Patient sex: F
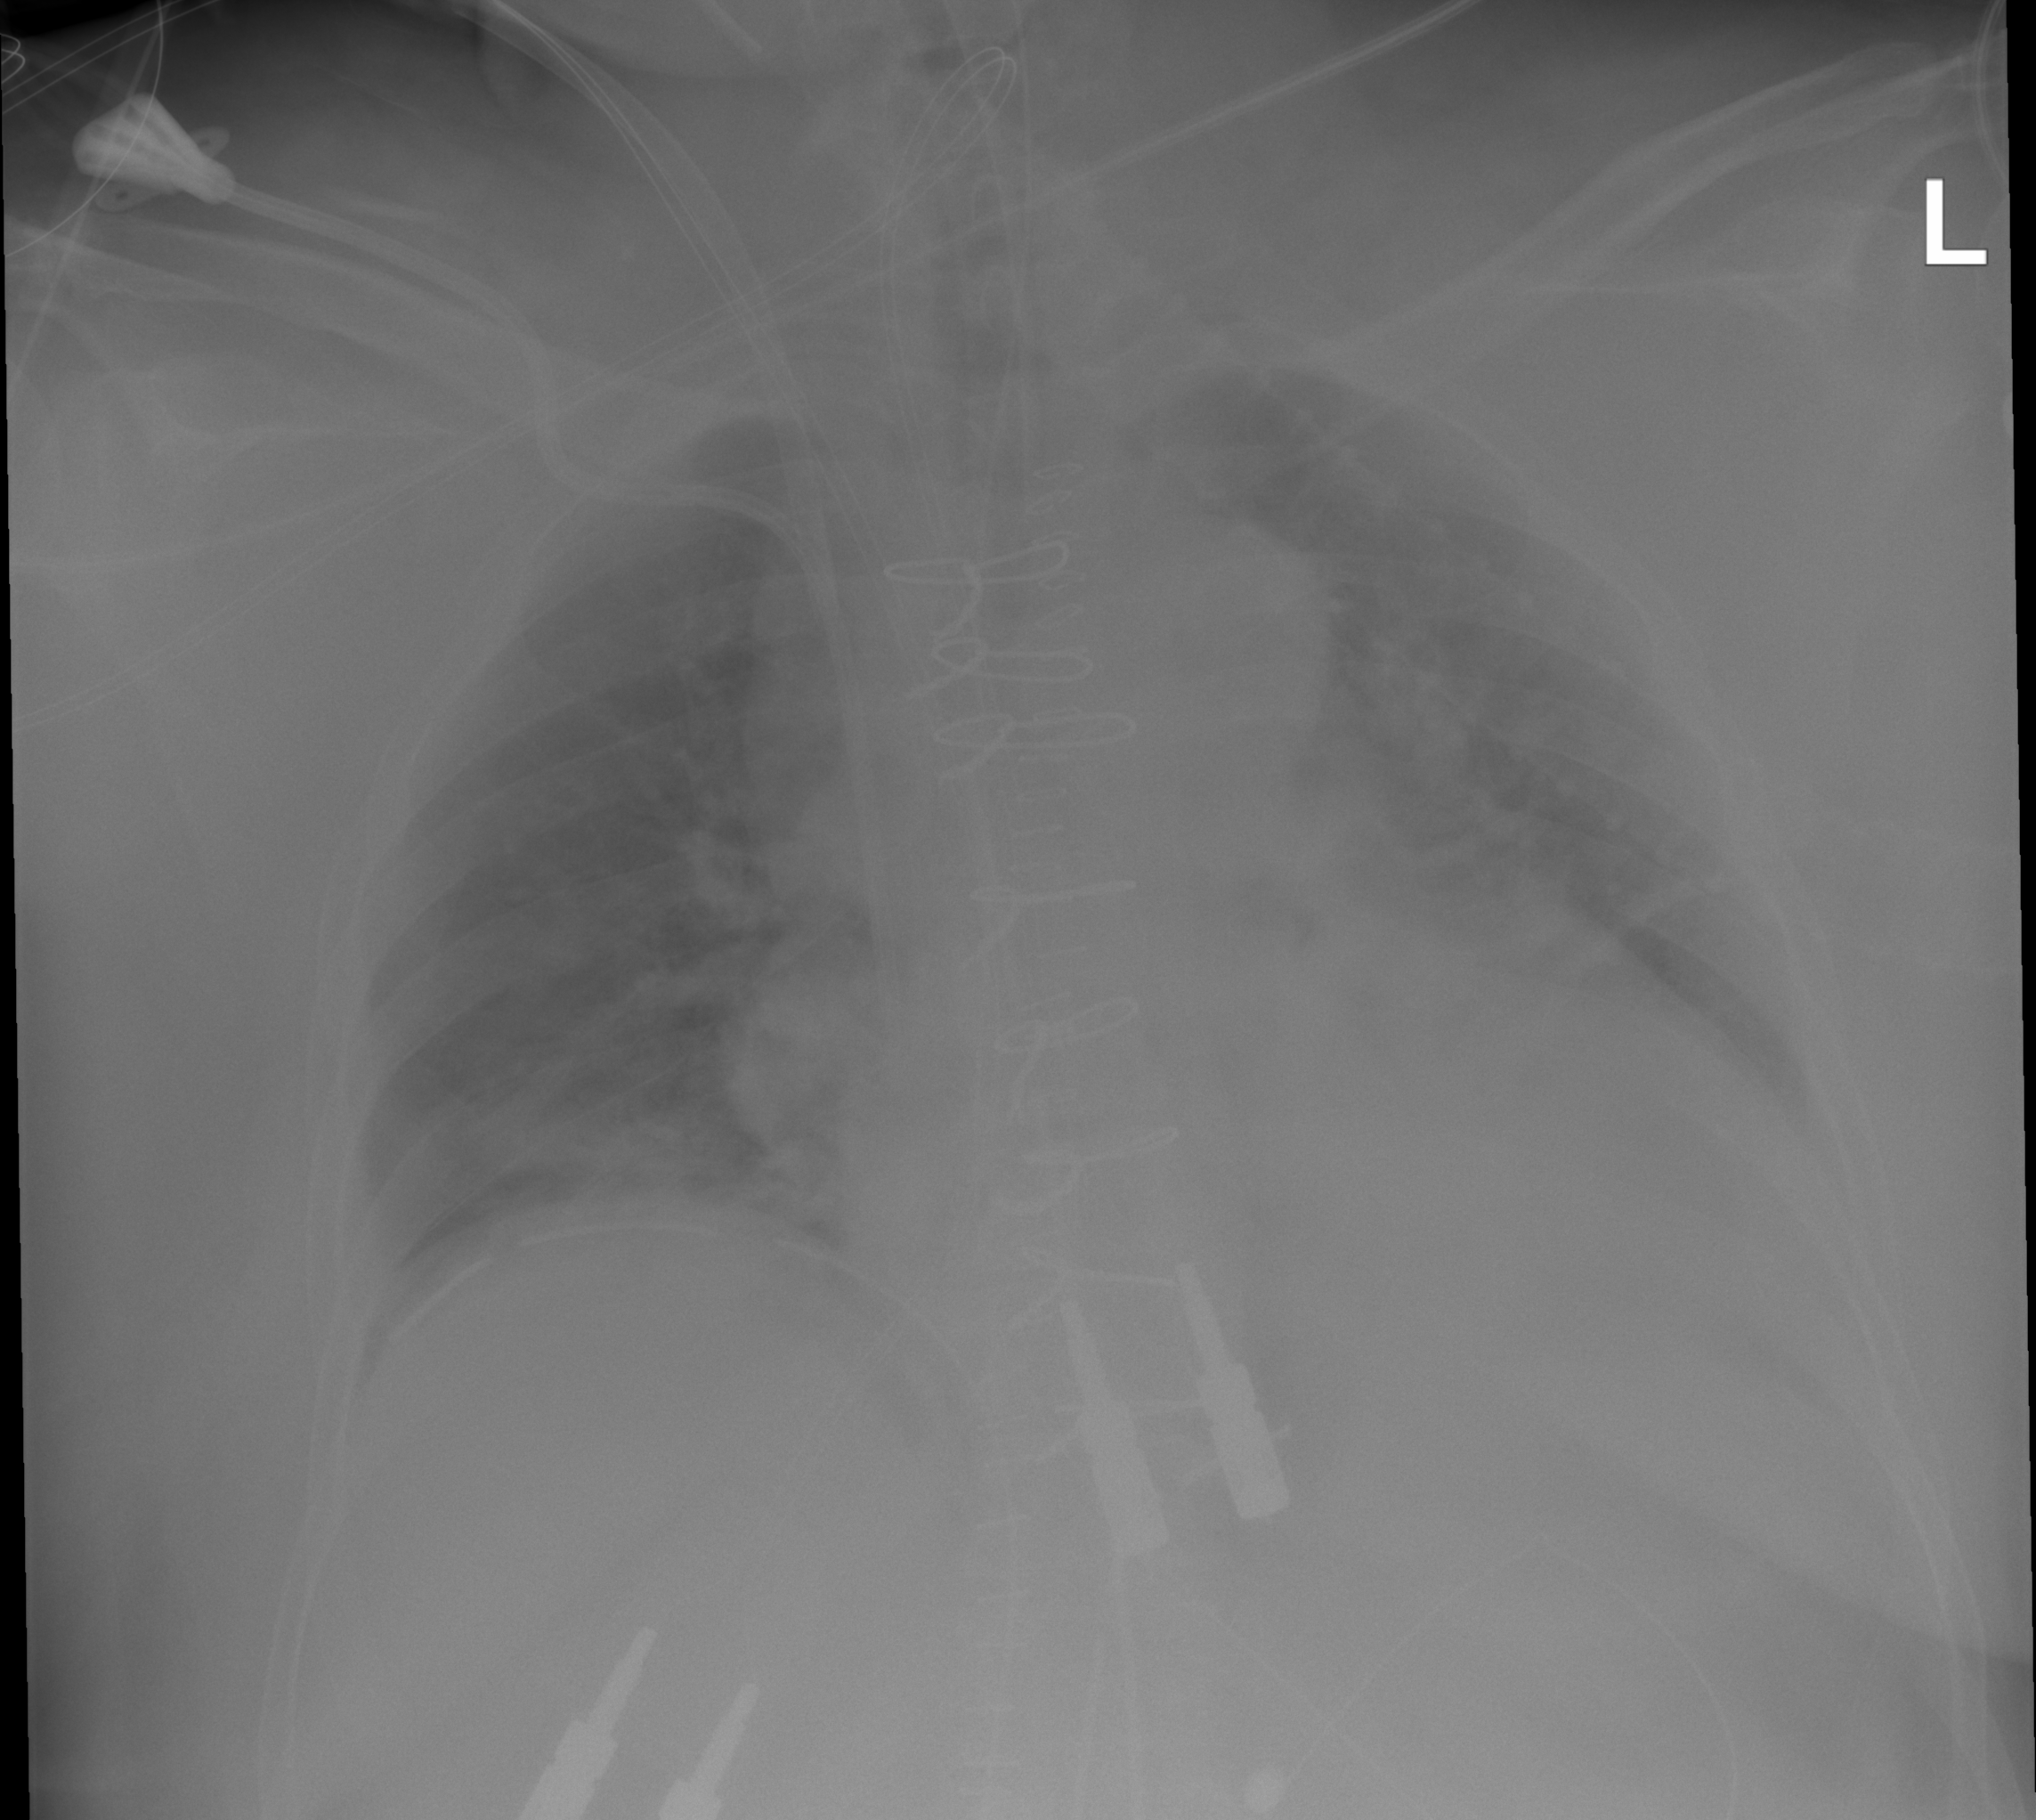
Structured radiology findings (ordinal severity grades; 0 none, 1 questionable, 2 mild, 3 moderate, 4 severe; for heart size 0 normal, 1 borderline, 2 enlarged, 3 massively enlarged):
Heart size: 3
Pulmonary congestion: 2
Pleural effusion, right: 0
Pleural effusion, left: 0
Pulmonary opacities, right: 0
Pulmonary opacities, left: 0
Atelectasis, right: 2
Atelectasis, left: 2